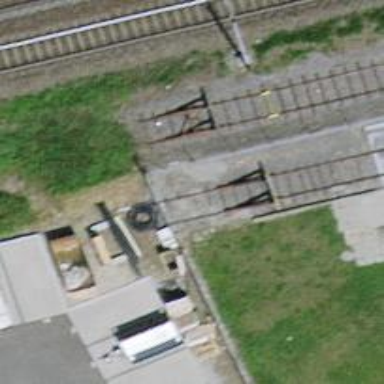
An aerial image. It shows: Railway buffer stop.